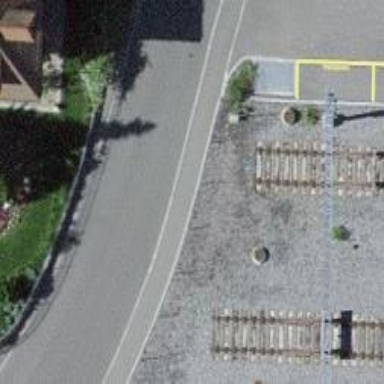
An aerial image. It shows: Railway buffer stop.